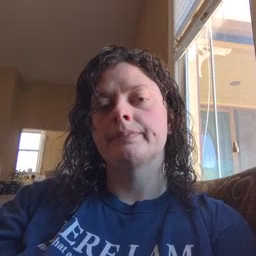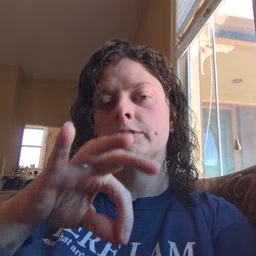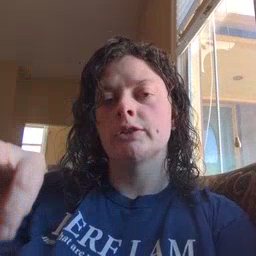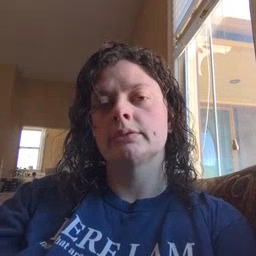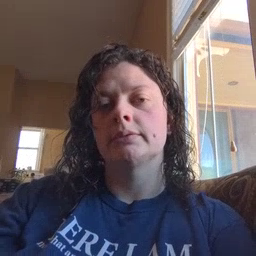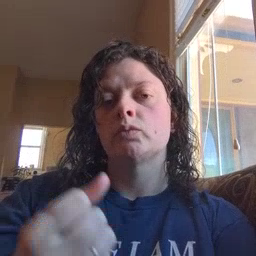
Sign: frenchfries